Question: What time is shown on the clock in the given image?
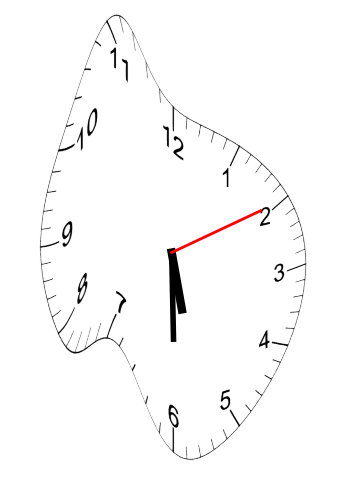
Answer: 05:30:10